Question: Get pictures path from SDcard.
My picture name is 01.jpg.
Make sure the picture is inside the SD card.
'''
public boolean fileIsExists(){
try{
File f1 = new File("/sdcard/01.jpg");
f1 = new File("01.jpg");
if(!f1.exists()){
return true;
}
}catch (Exception e) {
// TODO: handle exception
return false;
}
return true;
}
boolean file1 = fileIsExists();
'''
If picture is inside the SD card,then put picture into imageview.
Error is in the following code
'''
if (file1==true){
imageView = (ImageView)findViewById(R.id.image_view);
String myJpgPath = "/sdcard/01.jpg";
BitmapFactory.Options options = new BitmapFactory.Options();
options.inSampleSize = 0;
Bitmap bitmap = BitmapFactory.decodeFile(myJpgPath, options);//error here Cellphone can't run
imageView.setImageBitmap(bitmap);
}
'''

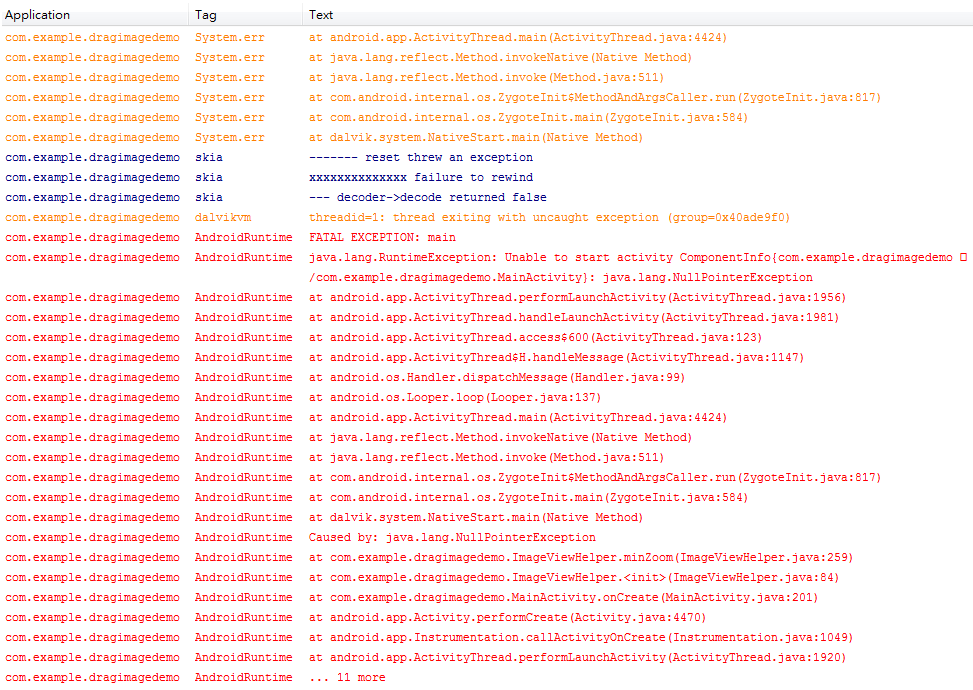
Answer: Change +"sdcard/01.jpg"; to +"/01.jpg";
(And make sure Bitmap bitmap isn't repeat the local variables.)
'''
if (file1==true){
String myJpgPath = Environment.getExternalStorageDirectory().getAbsolutePath()+"/01.jpg";
BitmapFactory.Options options = new BitmapFactory.Options();
options.inSampleSize = 0;
Bitmap bitmap = BitmapFactory.decodeFile(myJpgPath, options);
imageView.setImageBitmap(bitmap);
}
'''